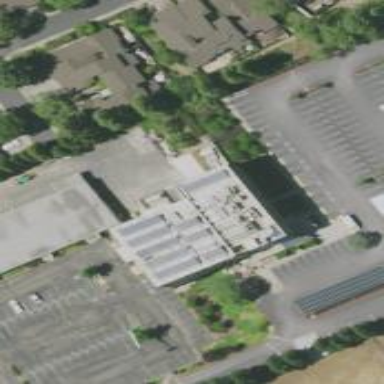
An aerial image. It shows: Clinic building offering healthcare services.